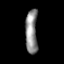
Tissue: prostate
Cell type: T cells
Senescence score: 0.2563
Nuclear area (px): 519
Mean DAPI intensity: 143.266